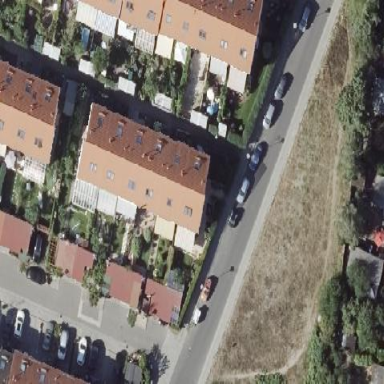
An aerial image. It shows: Terrace building.